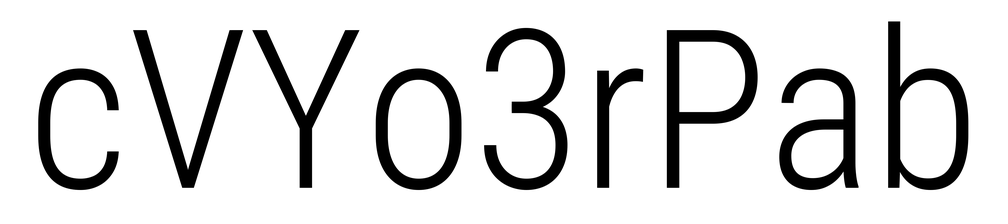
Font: Roboto_Condensed_Light